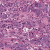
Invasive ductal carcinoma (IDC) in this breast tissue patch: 1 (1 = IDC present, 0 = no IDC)